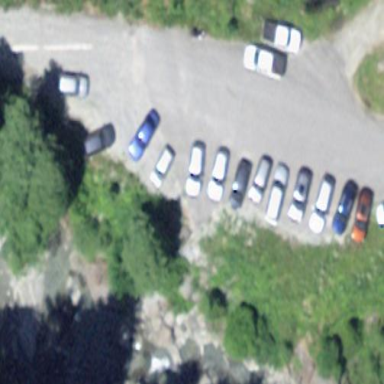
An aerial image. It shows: Parking area.